Interaction volume radius: 10 \u00c5
Interaction volume height: 10 \u00c5
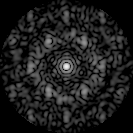
Disorder parameter: 0.6866